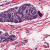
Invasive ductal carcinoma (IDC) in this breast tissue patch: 0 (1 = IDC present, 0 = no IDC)